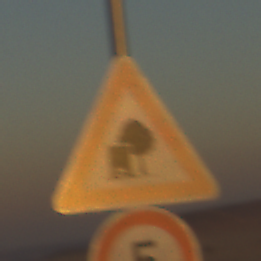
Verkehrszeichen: UnzureichendesLichtraumprofil
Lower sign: Geschwindigkeit5
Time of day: SunriseSunset
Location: Outdoor (Nature)
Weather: Clear
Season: NotSpecified
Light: Natural